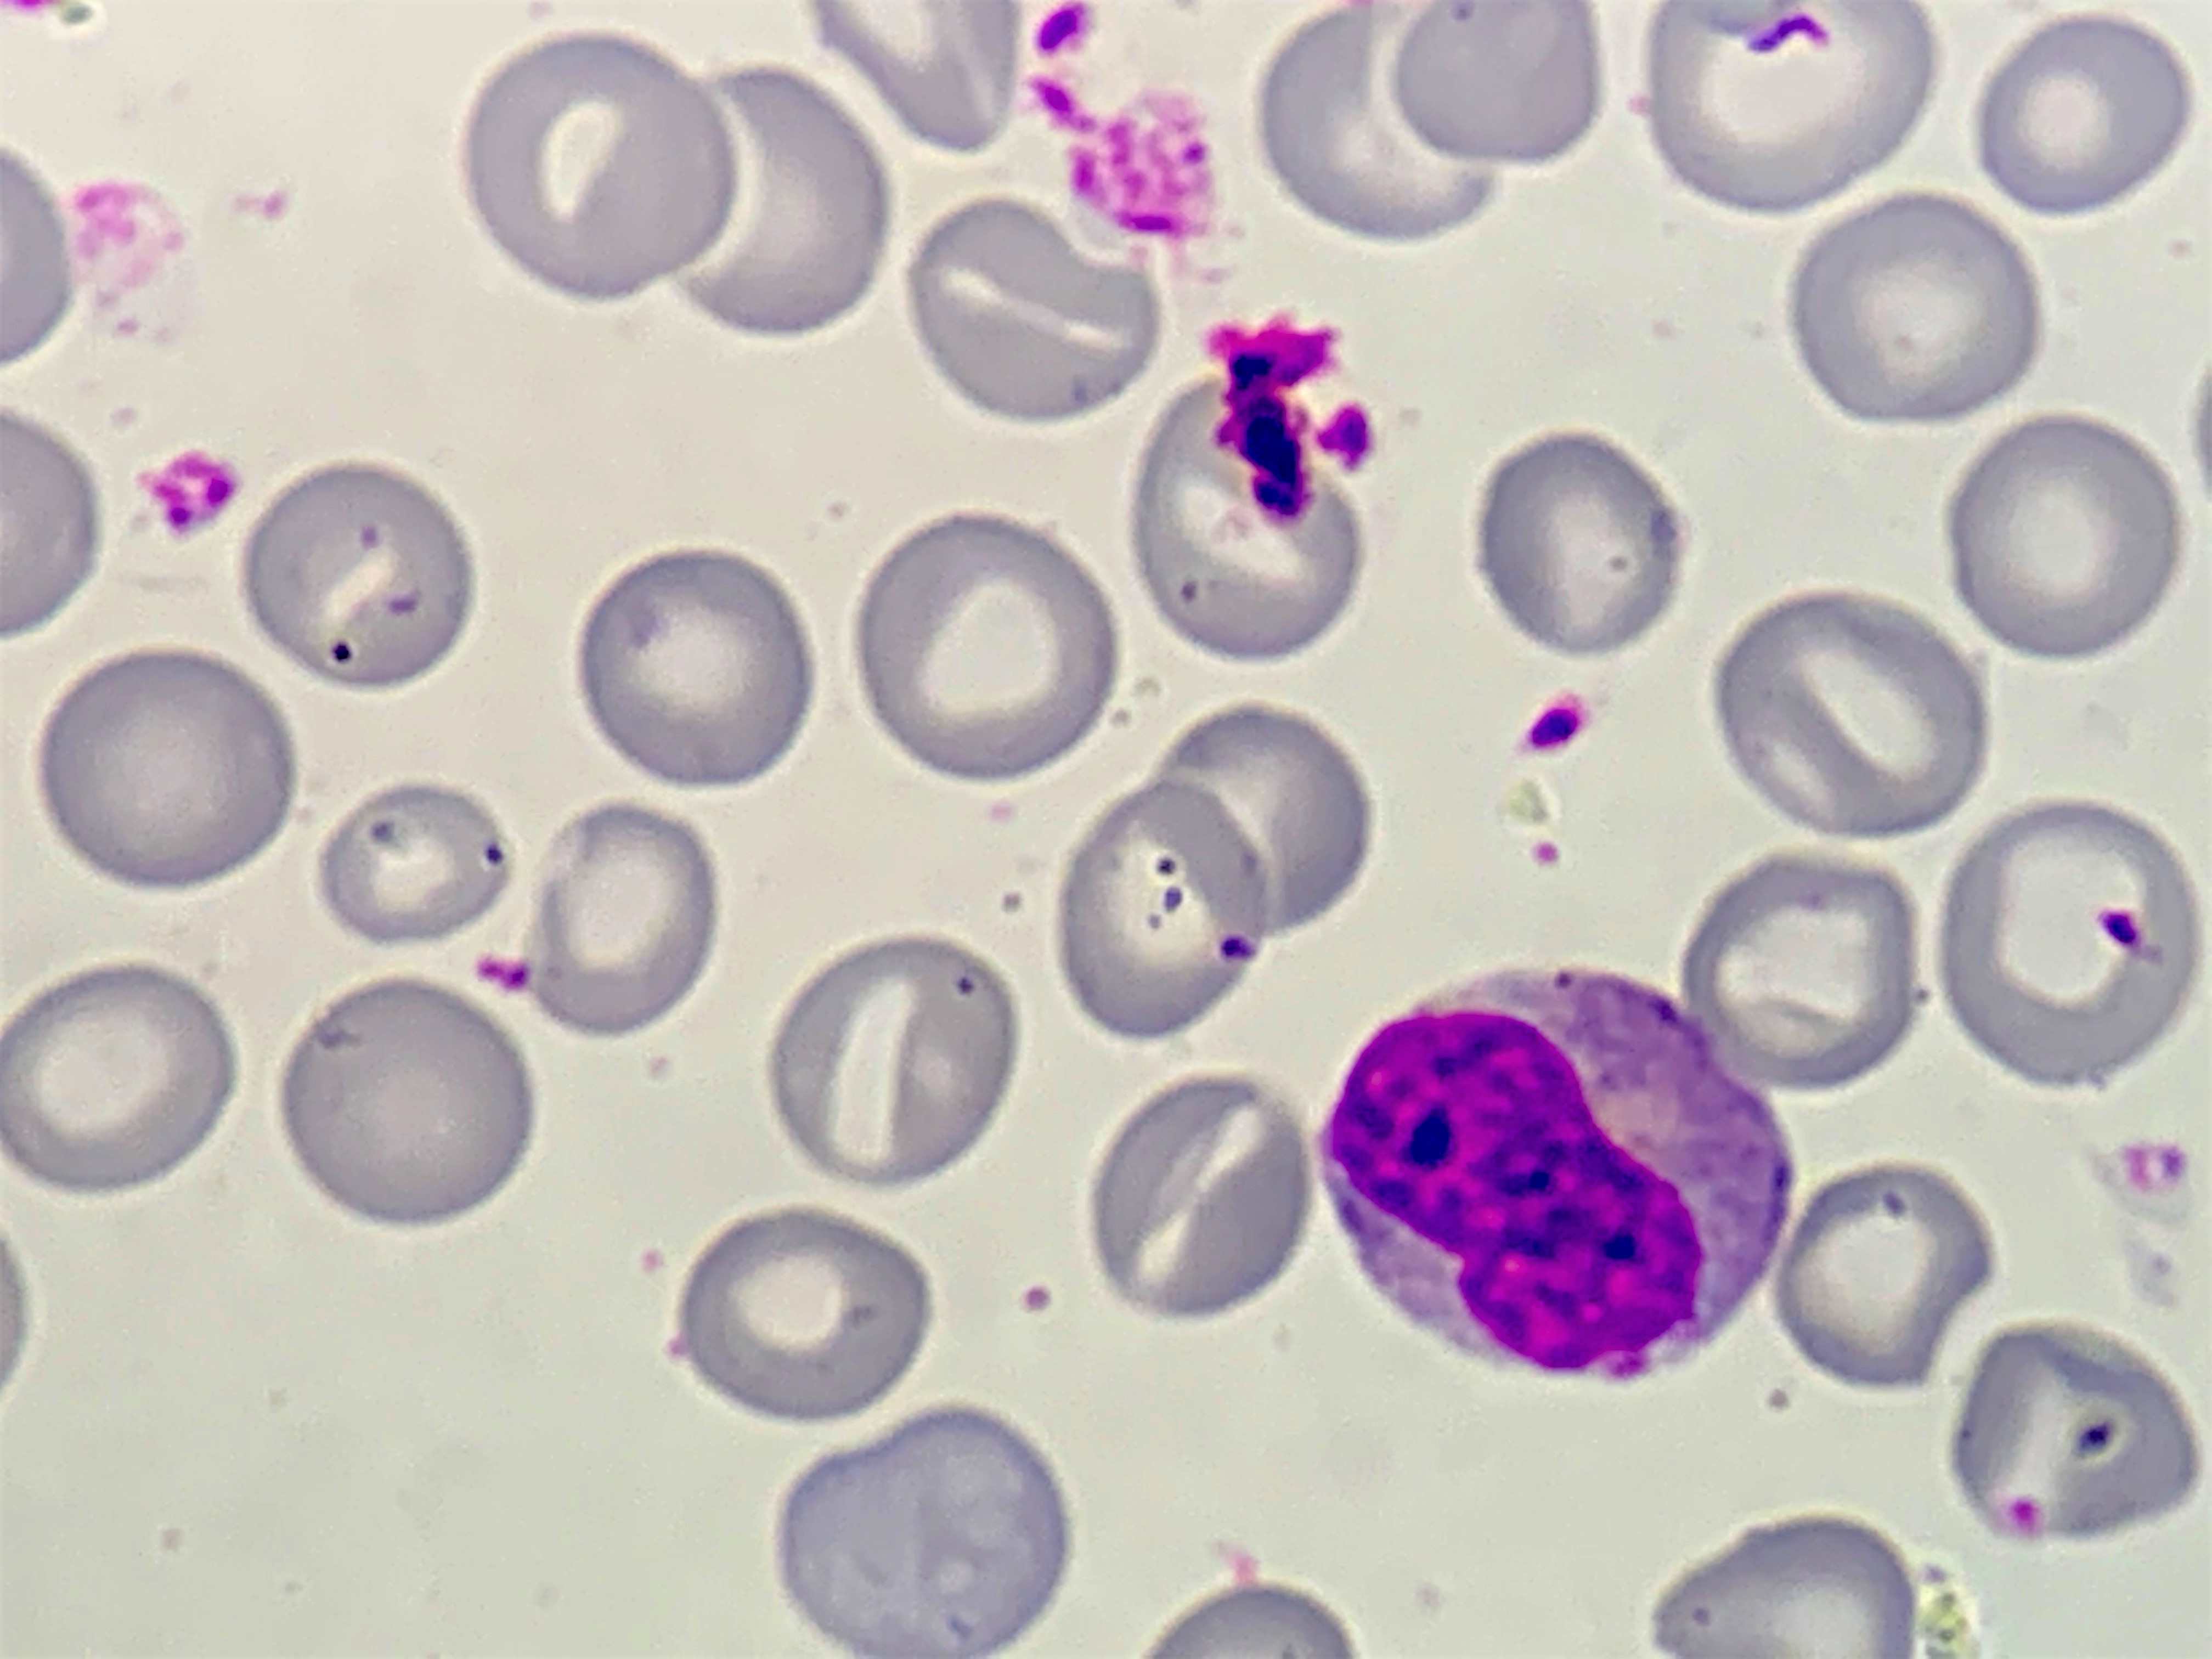
Cell type: METAMYELOCYTES